Interaction volume radius: 5 \u00c5
Interaction volume height: 40 \u00c5
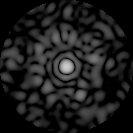
Disorder parameter: 0.8516